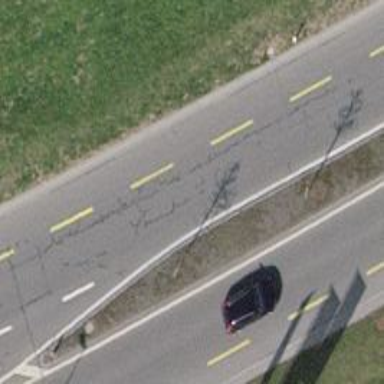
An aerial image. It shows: Asphalt road classified as primary highway.